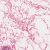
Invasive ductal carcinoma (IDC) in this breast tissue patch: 0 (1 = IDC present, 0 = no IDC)